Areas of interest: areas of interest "Fishing Garden"
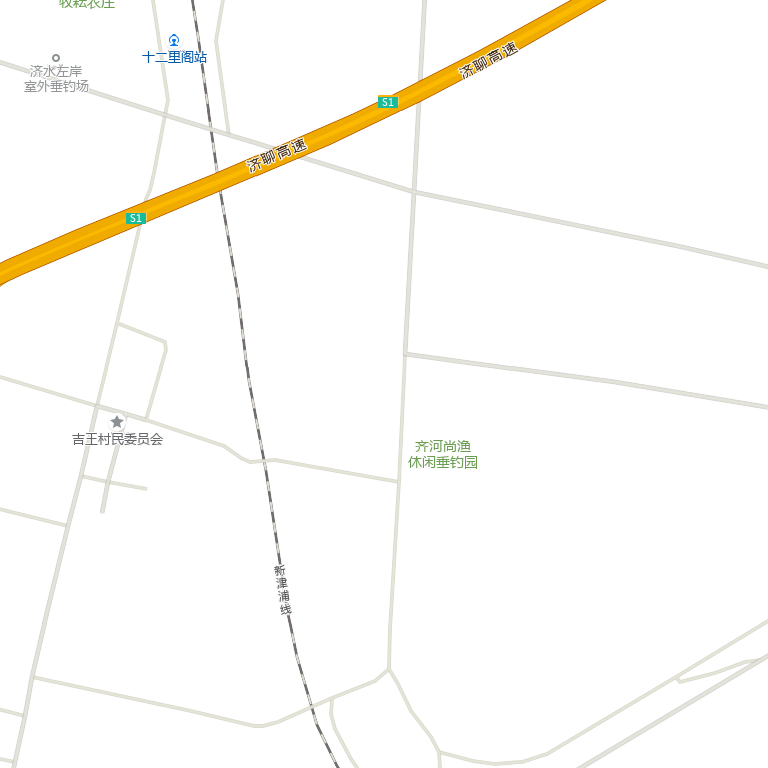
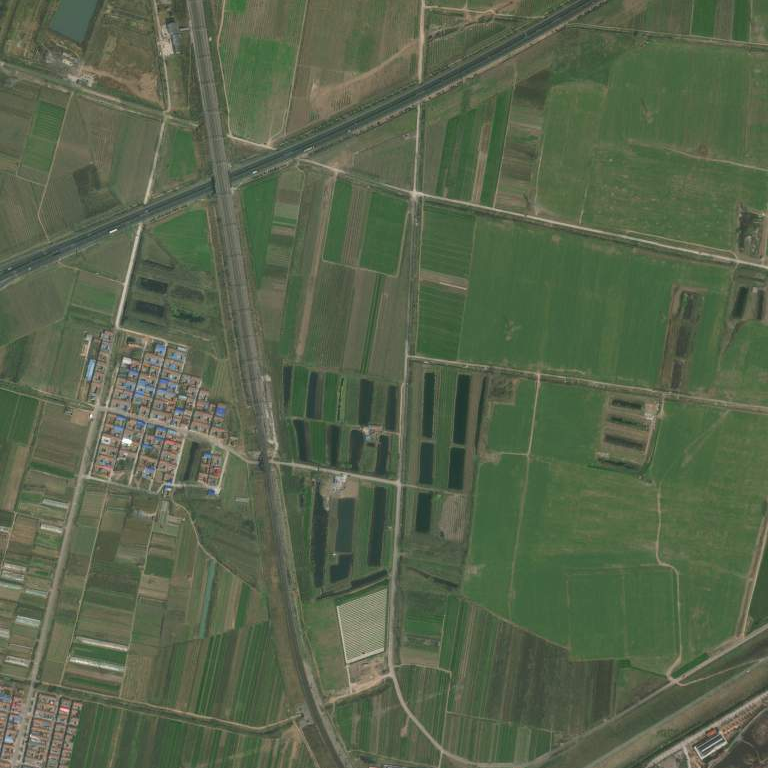